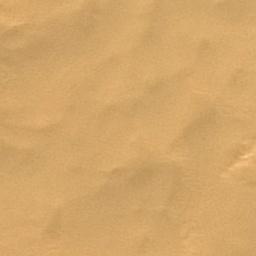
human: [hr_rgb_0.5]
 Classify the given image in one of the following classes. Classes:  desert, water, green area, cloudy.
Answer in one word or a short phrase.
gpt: desert